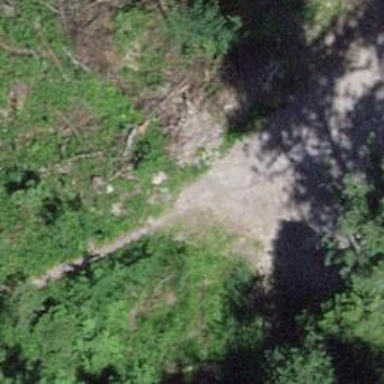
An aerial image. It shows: Unpaved track with grade2 track type.